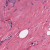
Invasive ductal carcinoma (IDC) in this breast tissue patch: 0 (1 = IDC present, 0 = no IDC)